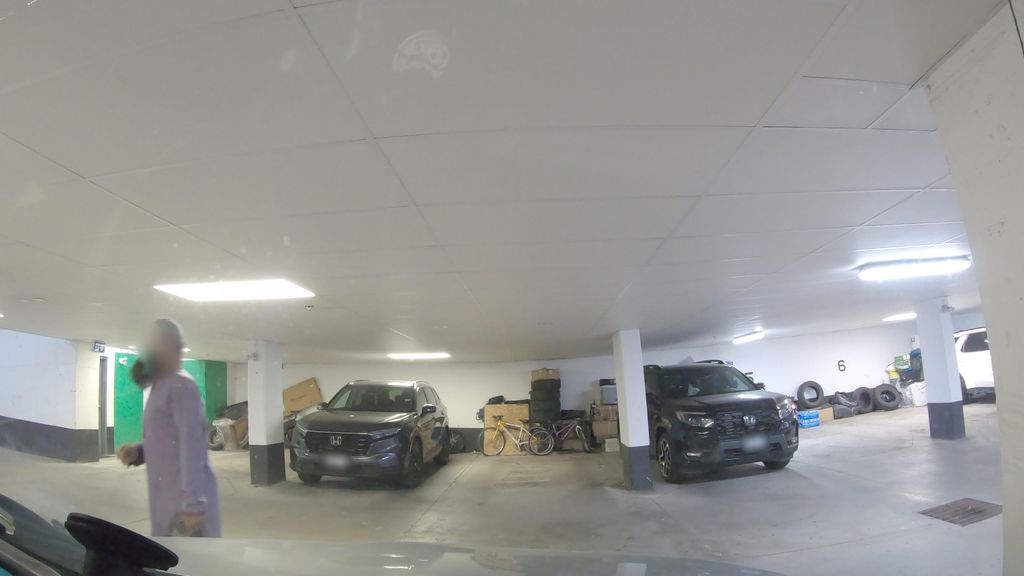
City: toronto